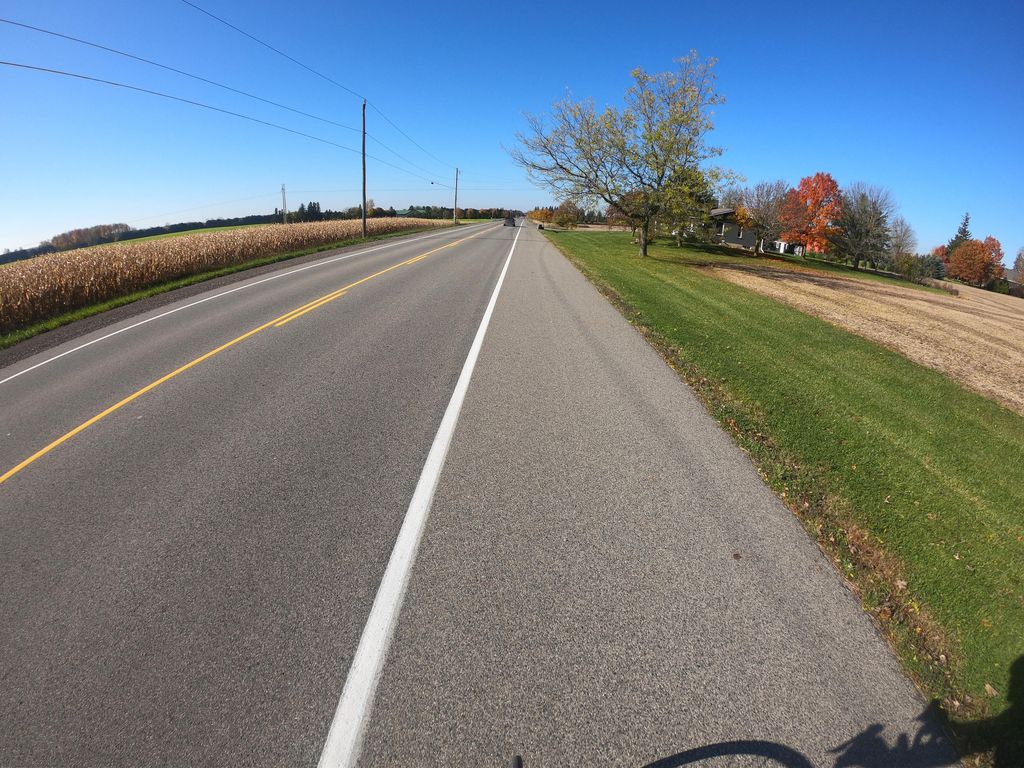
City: kitchener-waterloo